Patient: sex F, age 51
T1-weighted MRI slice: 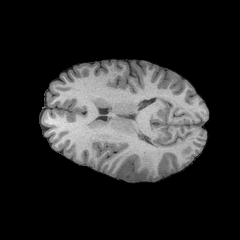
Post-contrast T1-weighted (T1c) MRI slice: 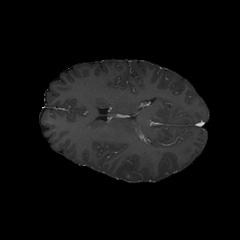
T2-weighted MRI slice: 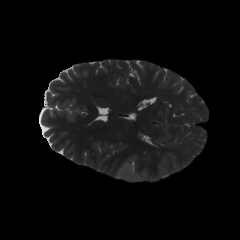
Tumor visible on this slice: yes
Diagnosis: Astrocytoma, IDH-wildtype
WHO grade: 3